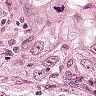
Metastatic tissue present: yes